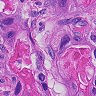
Metastatic tissue present: yes